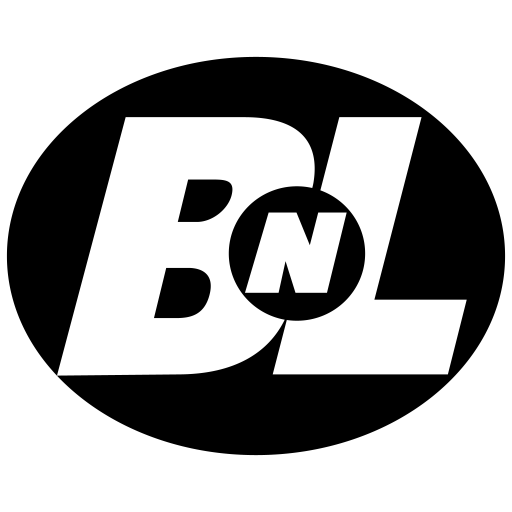
Tags: icon, FontAwesome, fa-icon, brand, buy, n, large